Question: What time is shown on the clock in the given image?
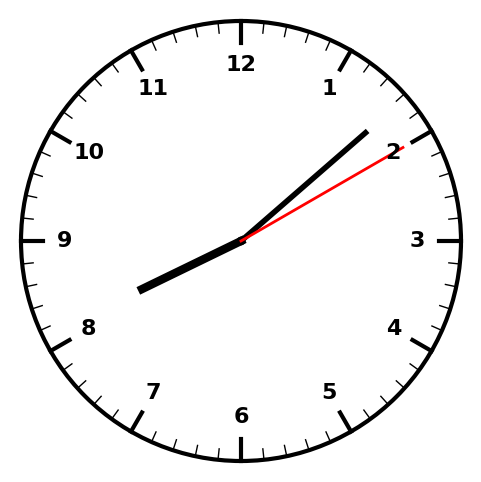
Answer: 08:08:10